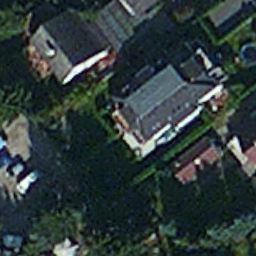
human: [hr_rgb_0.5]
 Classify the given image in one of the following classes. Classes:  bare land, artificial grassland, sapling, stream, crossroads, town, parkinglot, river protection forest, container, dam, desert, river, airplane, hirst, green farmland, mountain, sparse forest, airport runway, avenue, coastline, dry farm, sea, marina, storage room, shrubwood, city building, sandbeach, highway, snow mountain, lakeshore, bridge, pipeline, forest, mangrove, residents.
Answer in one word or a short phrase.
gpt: residents